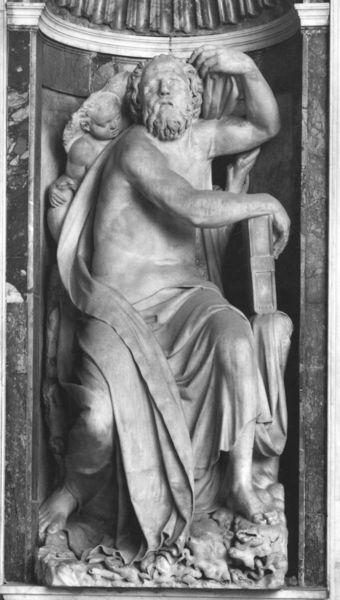
Titel: Elias
Künstler: Lorenzetto
Standort: Rom, S. Maria del Popolo, Chigi-Kapelle (EU - I - Latium)
Schlagwörter: fuß, kopf, mann, nackt, umhang, menschen, marmor, nase, pfeiler, stirn, stuhl, bart, augen, gesicht, stein, kirche, figur, haare, kind, putto, skulptur, statue, muskeln, muskulös, nische, blind, buch, armor, apostel